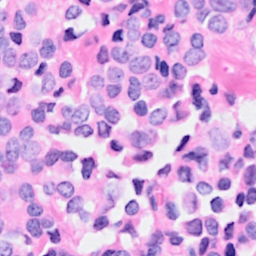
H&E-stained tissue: Breast